Question: I am using Electron-builder to package my app.
: 22.4.0
: nsis
Adding a custom grpc client addon written in C++ is crashing the packaged app. After I run 'yarn dist' and I install the app using the resultant setup exe, I try and start the app. But the screen goes white (i.e., it loads nothing) and after 5 seconds or so, the app crashes. If I start the app from node using 'yarn/npm start', it works properly, so I do not think that the problem is with the addon itself, probably my settings in 'package.json'; since that's what has caused me the most pain till now.
My package json file:
'''
{
"name": "XYXYXYX",
"version": "0.1.0",
"description": "",
"main": "app.js",
"nodeGypRebuild":"true",
"scripts": {
"start": "electron .",
"test": "echo "Error: no test specified" && exit 1",
"pack": "electron-builder --dir",
"dist": "electron-builder",
"postinstall": "electron-builder install-app-deps"
},
"build": {
"appId": "xfilter.optima",
"win": {
"target": "nsis"
},
"nsis": {
"oneClick": false,
"perMachine": true,
"allowElevation": true,
"runAfterFinish": false
}
},
"author": "XXXX",
"license": "SEE LICENSE IN LICENSE",
"devDependencies": {
"electron": "^8.0.0",
"electron-builder": "^22.4.0"
},
"dependencies": {
"electron-is-dev": "^1.1.0",
"is-unc-path": "^1.0.0",
"material-design-icons": "^3.0.1",
"materialize-css": "^1.0.0-rc.2",
"mongodb": "^3.5.2",
"node-addon-api": "*",
"sharp": "^0.24.1",
"typeface-roboto": "0.0.75"
}
}
'''
Also, interestingly the app doesn't seem to crash at the 'require()' statement, rather when I run a function that I have exported from my C++ side.
The C++ surface (just in case) :
'''
#include <napi.h>
#include <ApiWorker.h>
using namespace Napi;
void runFilter(const CallbackInfo& info)
{
String panel_id = info[0].As<String>();
Function callback = info[1].As<Function>();
ApiWorker* _apiworker = new ApiWorker(panel_id, callback);
_apiworker->Queue();
}
Object Init(Env env, Object exports)
{
exports.Set(String::New(env, "runFilter"),
Function::New(env, runFilter));
return exports;
}
NODE_API_MODULE(NODE_GYP_MODULE_NAME, Init)
'''
I am trying to call 'runFilter()' like
'''
const filter = require('addon.node')
filter.runFilter("foobar", () => {console.log("Done");})
'''
'ApiWorker' is an 'AsyncWorker' (derived from 'Napi::AsyncWorker')
PS: If I run in dev mode, then the devtools crash (see attachment)

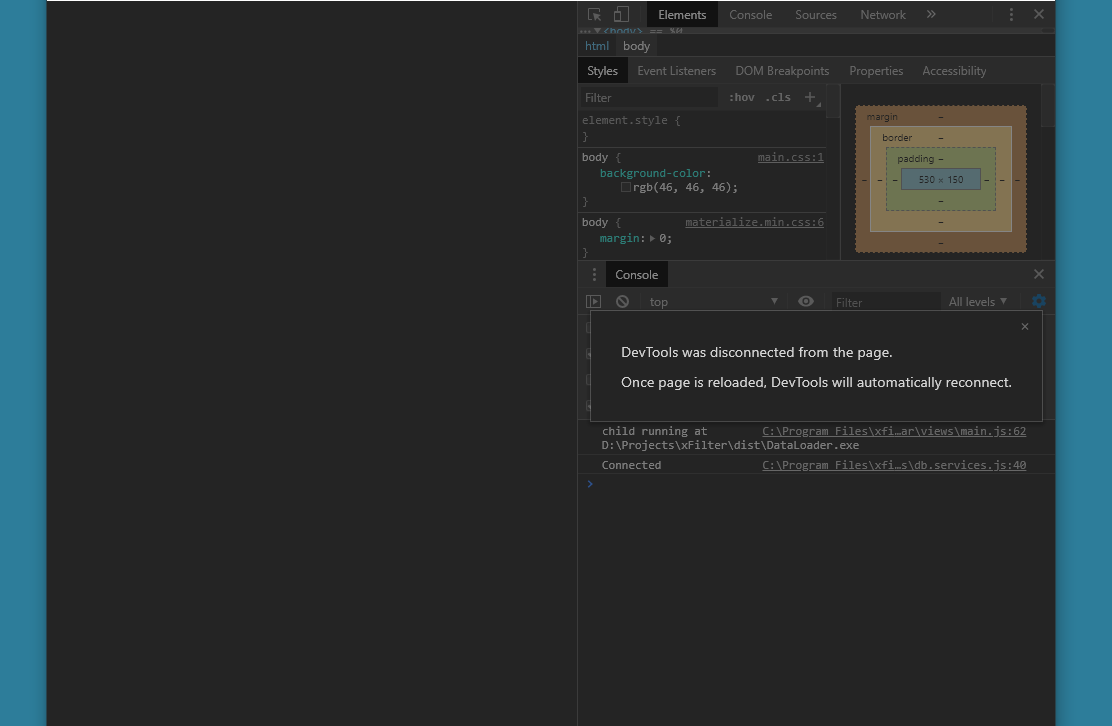
Answer: It was a permissions issue.
See <URL>.
> Figured out what the issue was. Because of "perMachine": true and
"allowElevation": true, the program was getting installed into
C:\ProgramFiles as an elevated user. But when I run it, it runs as a
lower level user who doesn't have permission to write to the folder.Can be fixed by only installing for the current user (i.e.
"perMachine": false)